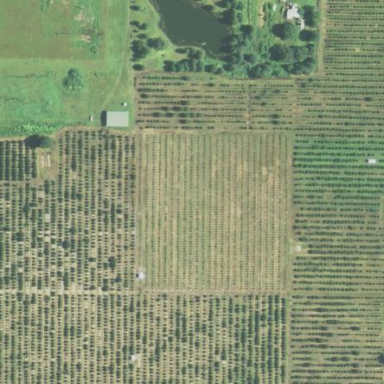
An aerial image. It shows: Orchard.